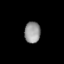
Tissue: lung
Cell type: Endothelial cells
Senescence score: 0.6938
Nuclear area (px): 328
Mean DAPI intensity: 151.253